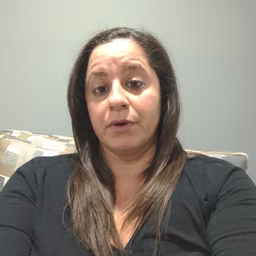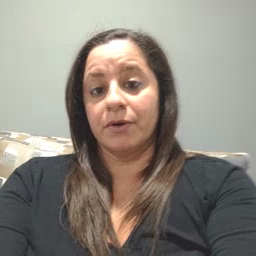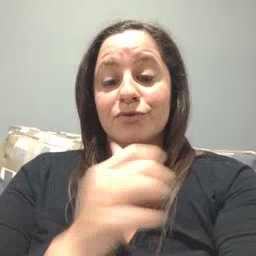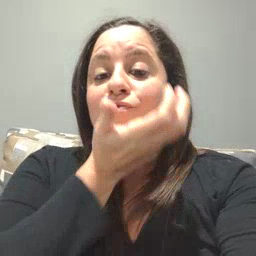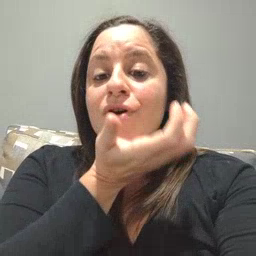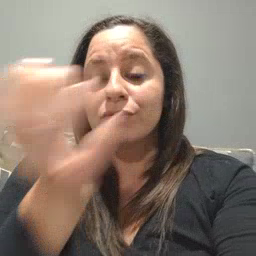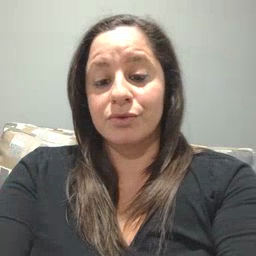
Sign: grass